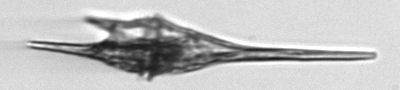
Label: Tripos_lineatus